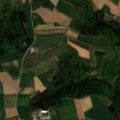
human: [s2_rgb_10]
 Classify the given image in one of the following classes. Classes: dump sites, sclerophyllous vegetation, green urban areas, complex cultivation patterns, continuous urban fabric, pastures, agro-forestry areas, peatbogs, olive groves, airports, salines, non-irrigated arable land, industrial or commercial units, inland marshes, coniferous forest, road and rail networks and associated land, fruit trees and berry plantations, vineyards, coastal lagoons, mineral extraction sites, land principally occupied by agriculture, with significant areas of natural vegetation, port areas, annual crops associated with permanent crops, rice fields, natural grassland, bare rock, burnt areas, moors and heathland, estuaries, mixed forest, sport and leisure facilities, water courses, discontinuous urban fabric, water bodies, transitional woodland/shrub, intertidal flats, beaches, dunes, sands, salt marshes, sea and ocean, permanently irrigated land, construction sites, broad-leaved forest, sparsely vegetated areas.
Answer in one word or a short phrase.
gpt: non-irrigated arable land, complex cultivation patterns, mixed forest